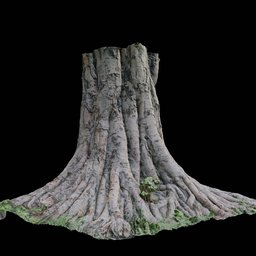
Label: nature